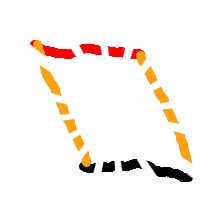
Shape: parallelogram